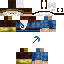
A male human skin with medium skin, wearing brown long hair dressed in a blue hoodie and brown pants, featuring a closed mouth.